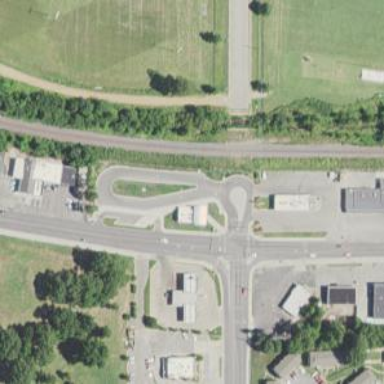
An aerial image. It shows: Turning loop on the road.